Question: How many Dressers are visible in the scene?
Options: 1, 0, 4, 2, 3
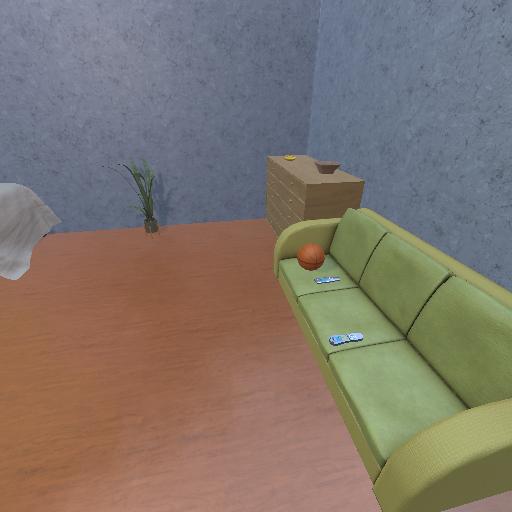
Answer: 1